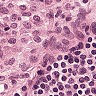
Metastatic tissue present: no